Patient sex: M
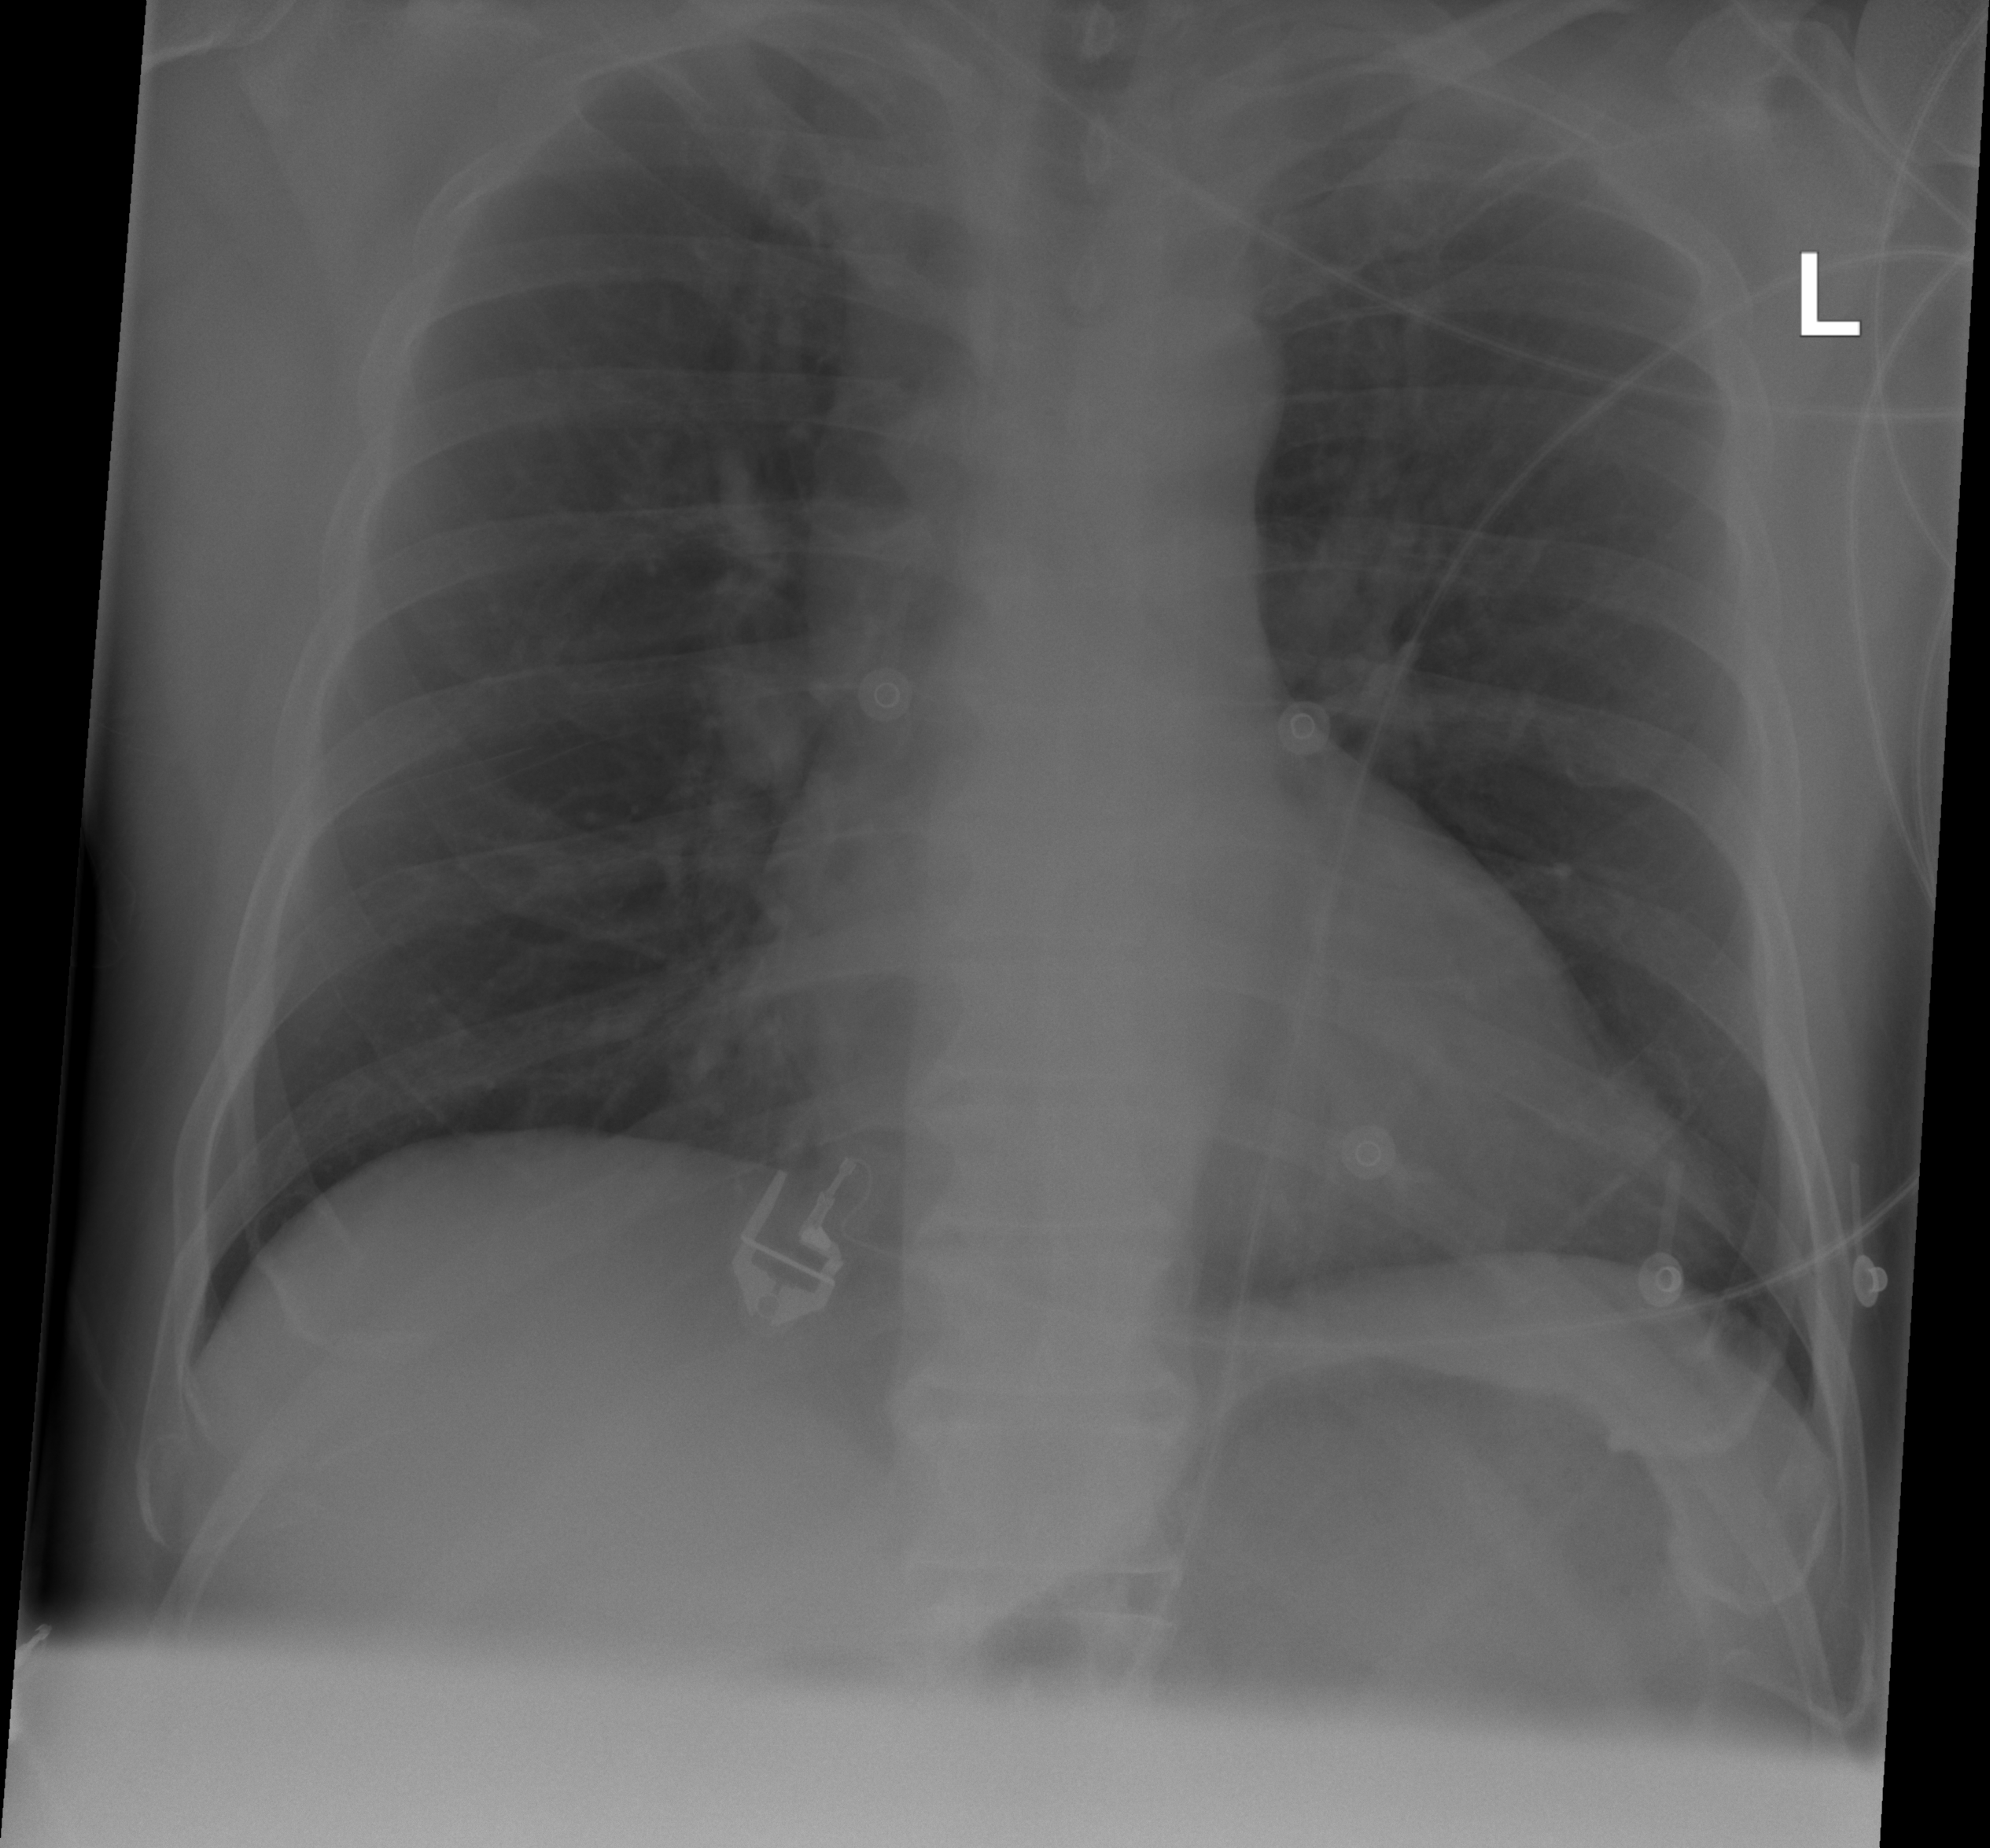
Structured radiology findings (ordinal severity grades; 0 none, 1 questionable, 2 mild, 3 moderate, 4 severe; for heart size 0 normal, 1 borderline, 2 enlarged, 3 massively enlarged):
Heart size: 1
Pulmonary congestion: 2
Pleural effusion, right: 0
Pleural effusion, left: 0
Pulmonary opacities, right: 0
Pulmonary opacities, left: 0
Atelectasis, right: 0
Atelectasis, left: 0